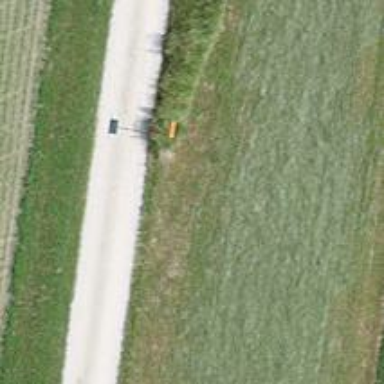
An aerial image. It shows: Pole with roof cover.